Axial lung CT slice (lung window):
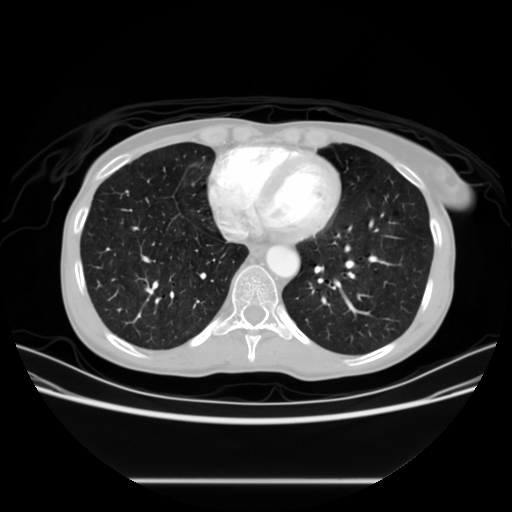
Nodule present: no